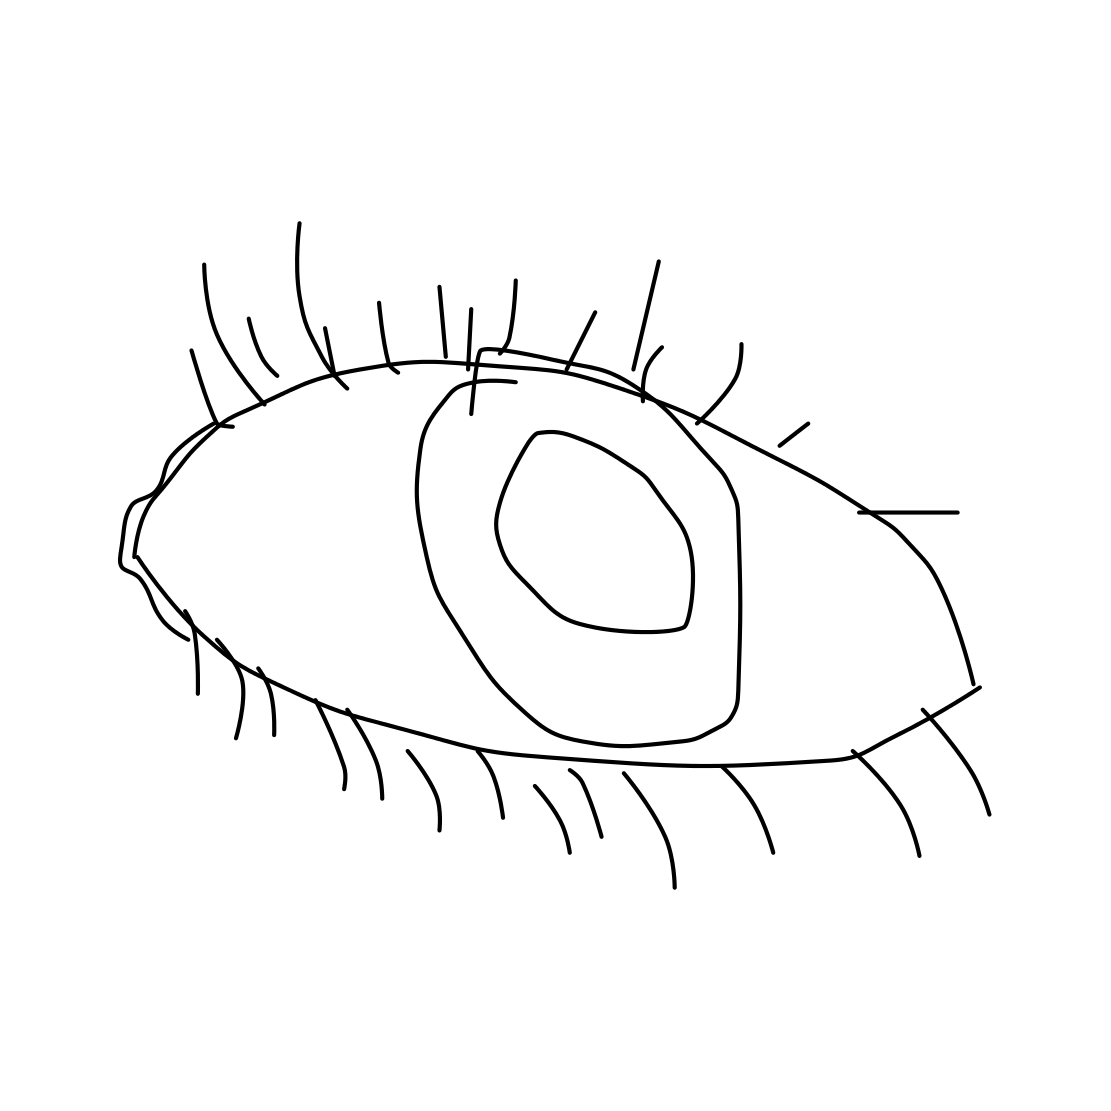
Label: eye